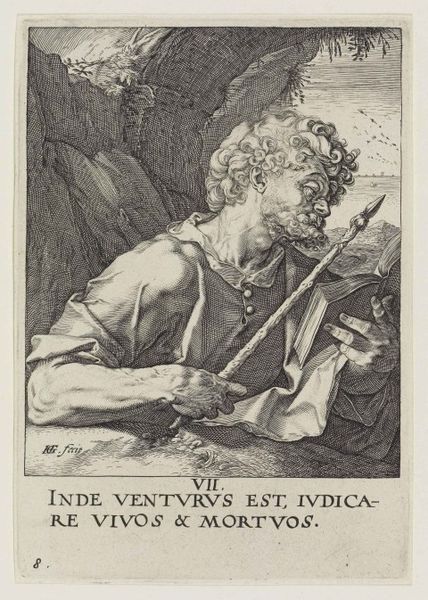
Titel: Christus, die 12 Apostel mit Paulus
Künstler: Hendrick Goltzius
Standort: Karlsruhe
Institution: Staatliche Kunsthalle Karlsruhe
Schlagwörter: baum, berg, feder, felsen, hand, himmel, mann, meer, umhang, wasser, weiß, landschaft, see, finger, grau, haar, ohr, profil, schwarz, tisch, zeichnung, blick, gras, tiere, tuch, wiese, hochformat, alt, bart, hemd, jacke, wand, arm, bibel, falten, halten, kragen, mensch, spitze, stein, vollbart, bildnis, hals, hände, portrait, signatur, baumstamm, horizont, natur, stamm, vögel, gewand, haare, mantel, sitzend, blatt, pflanzen, höhle, knopf, krone, locke, locken, renaissance, stock, vogelschwarm, deutschland, holzschnitt, küste, schrift, papier, bogen, stab, berge, fels, hang, grafik, graphik, rand, historienbild, könig, lanze, inschrift, lesen, konzentriert, wange, knöpfe, tusche, alter, greis, buch, rechteck, druck, druckgraphik, druckgrafik, schraffur, holzstich, radierung, stich, seite, illustration, schwarzweiß, tote, beschriftung, pinsel, betrachten, serie, seiten, wangenknochen, adern, grotte, sieben, lesender, heiliger, leser, gelehrter, speer, freien, lesend, dürer, kupferstich, reproduktion, pfeil, acht, zepter, latein, lateinisch, eremit, jude, einsiedler, sper, tora, pfeilspitze, gelockt, aldegrever, stahlstich, est, amm, inde, zeigestab, 8, 7, fecit, venturus, lesestock, vii, lebende, peil, numer, iudicare, vivos, mortuos, ividicare, siebeen